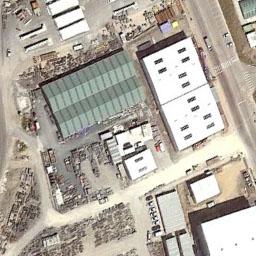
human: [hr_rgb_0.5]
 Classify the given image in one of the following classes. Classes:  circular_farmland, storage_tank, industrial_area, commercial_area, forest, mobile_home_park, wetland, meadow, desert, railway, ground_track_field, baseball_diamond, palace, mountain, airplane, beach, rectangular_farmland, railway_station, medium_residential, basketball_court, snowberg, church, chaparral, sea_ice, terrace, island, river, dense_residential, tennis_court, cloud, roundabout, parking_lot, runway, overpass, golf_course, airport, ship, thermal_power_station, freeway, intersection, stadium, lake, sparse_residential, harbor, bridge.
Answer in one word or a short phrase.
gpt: industrial_area